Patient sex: F
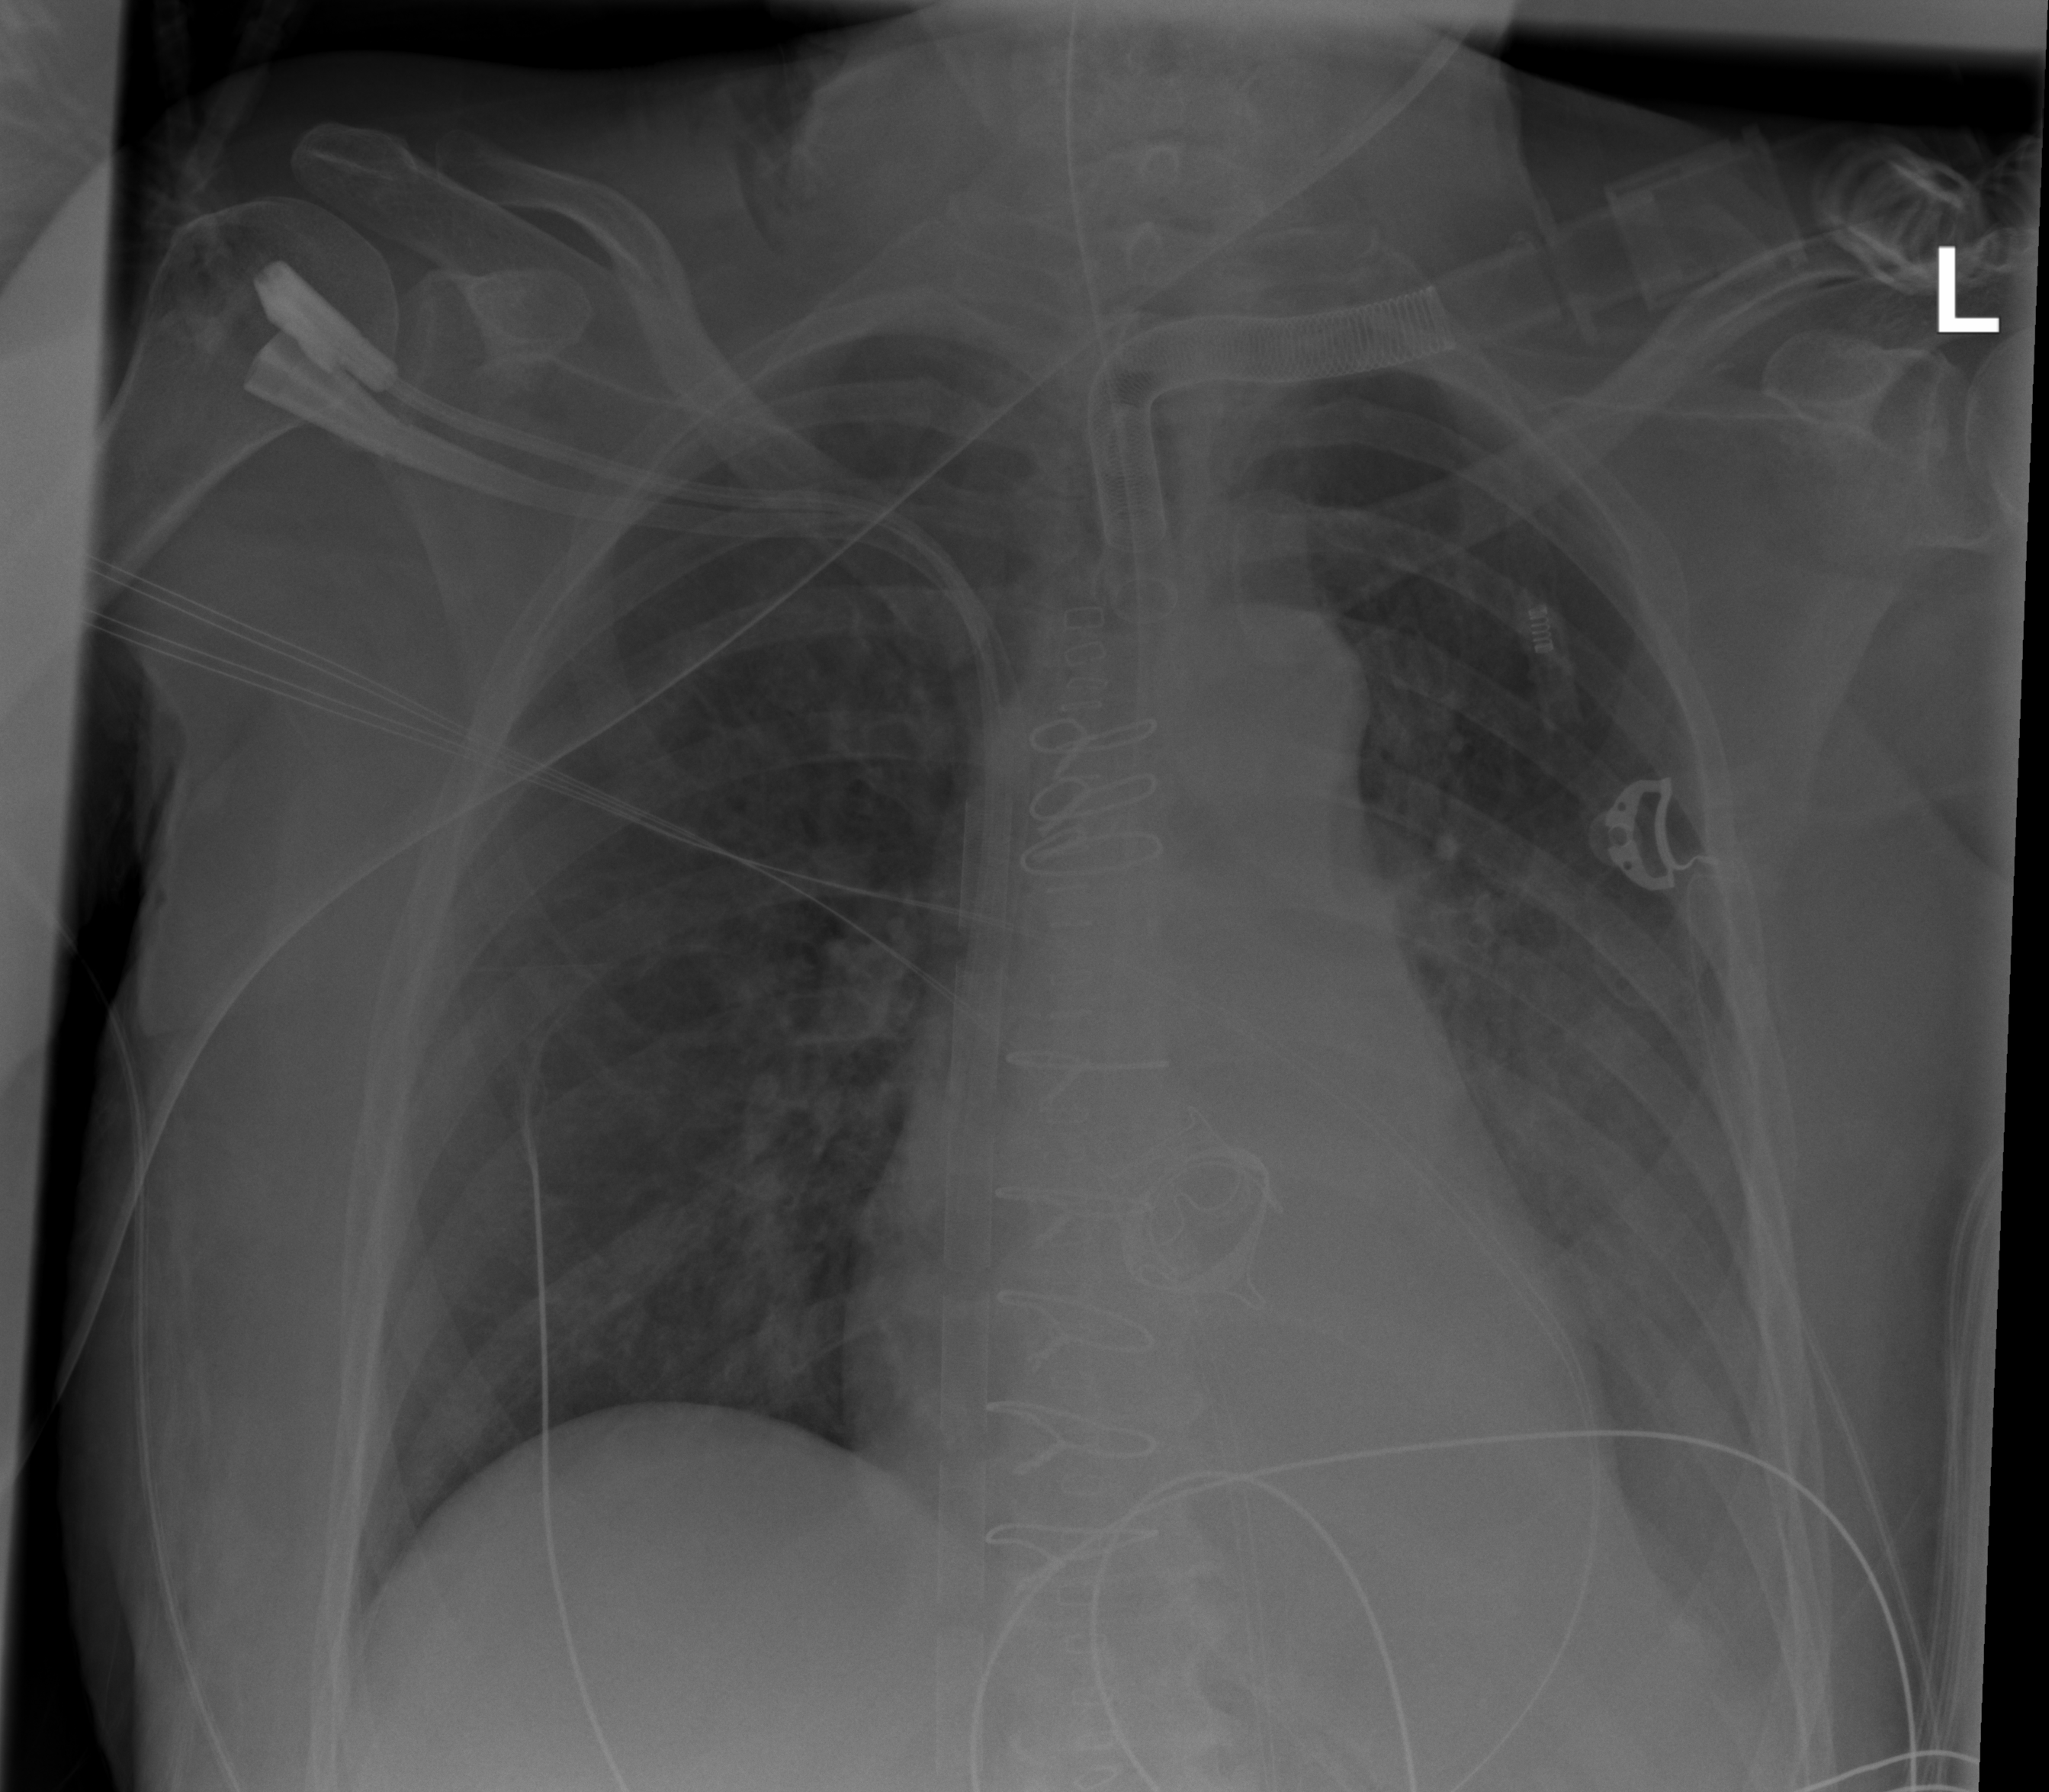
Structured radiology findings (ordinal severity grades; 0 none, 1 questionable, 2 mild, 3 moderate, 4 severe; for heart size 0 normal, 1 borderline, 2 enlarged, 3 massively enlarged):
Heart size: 0
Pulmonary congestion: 1
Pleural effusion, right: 0
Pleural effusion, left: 3
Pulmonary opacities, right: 1
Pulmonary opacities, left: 1
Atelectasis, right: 2
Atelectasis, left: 2